Question: I have this table:

How to join row 2 to row 1 (id = 24, count = 2) and row 5 to row 4 (id = 27, count = 3)
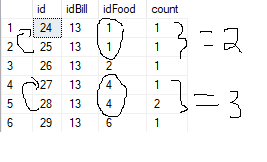
Answer: Below SQL query will help you to get result set you want.
'''
SELECT MIN(id) AS id, idBill, idFood,
SUM(count) AS count
FROM Table1
GROUP BY idFood, idBill
'''